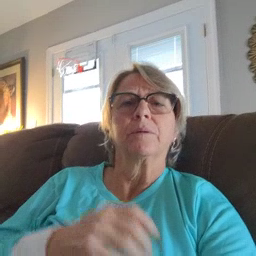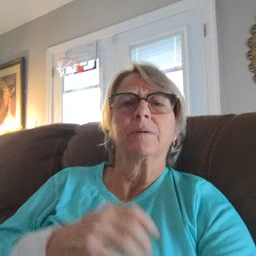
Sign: hungry